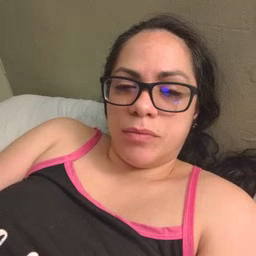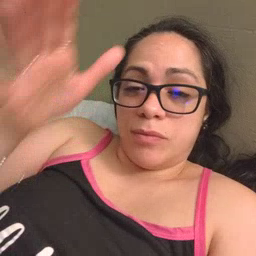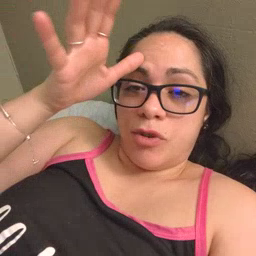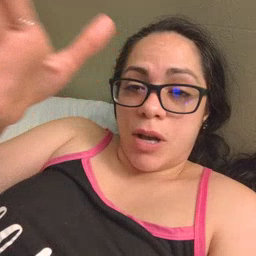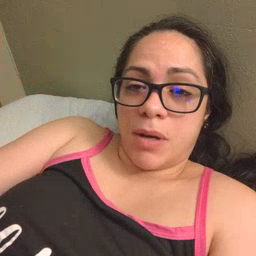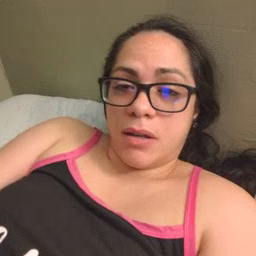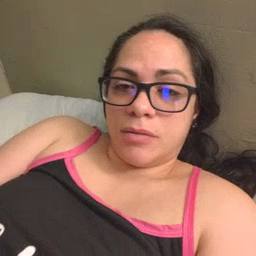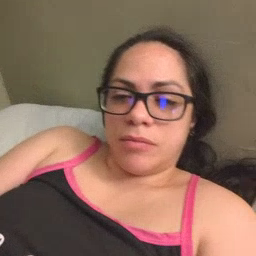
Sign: grandpa